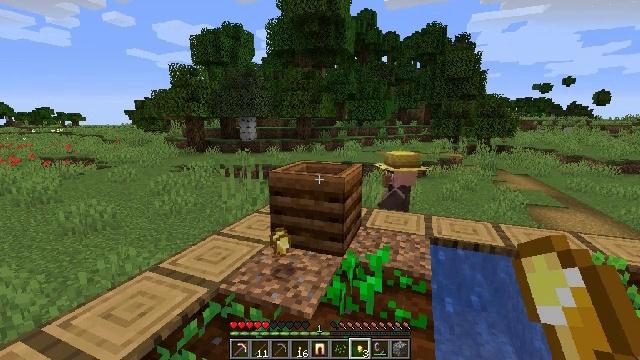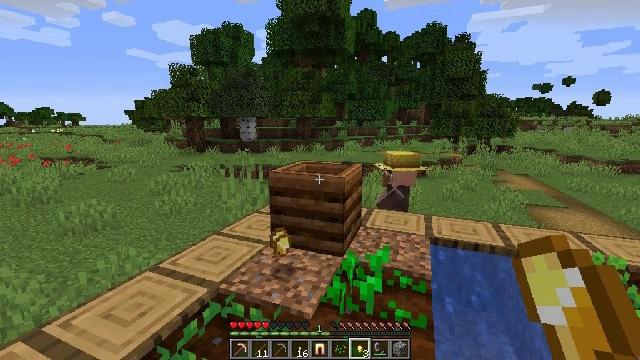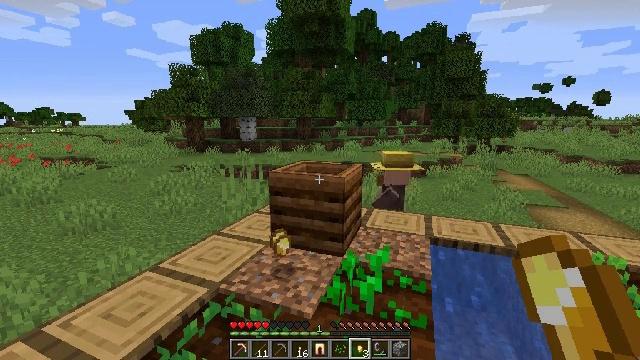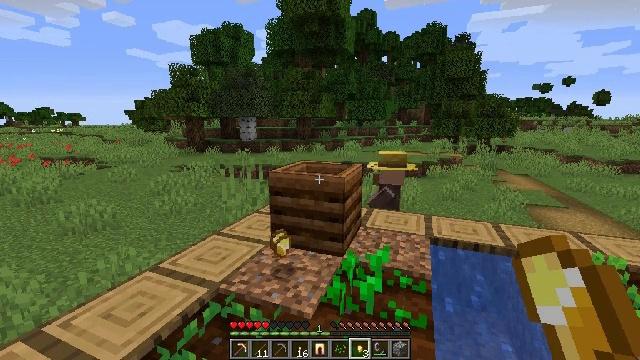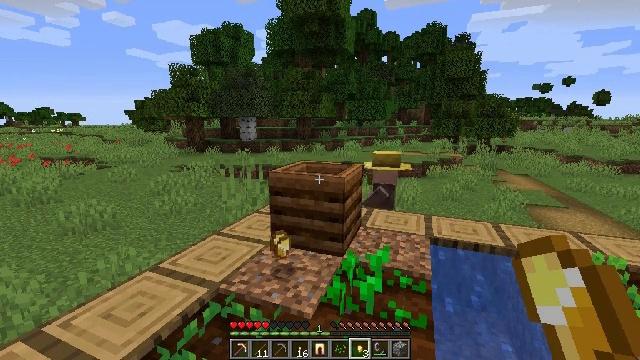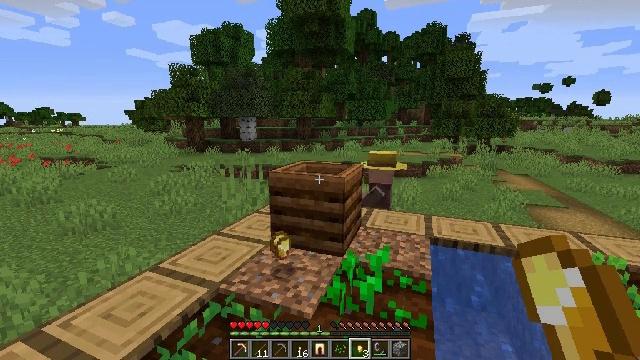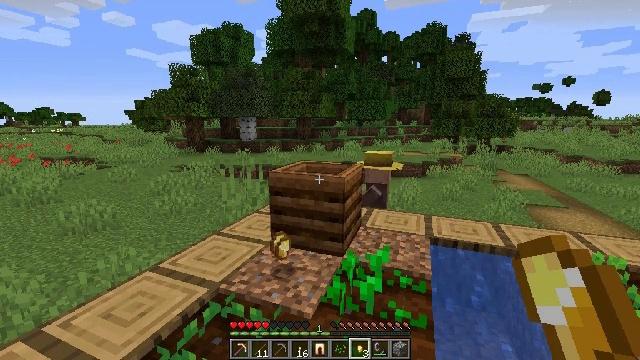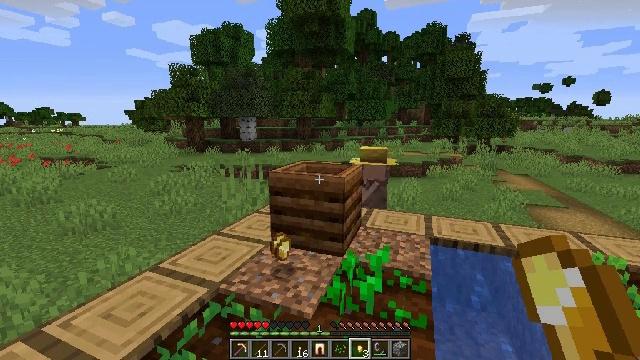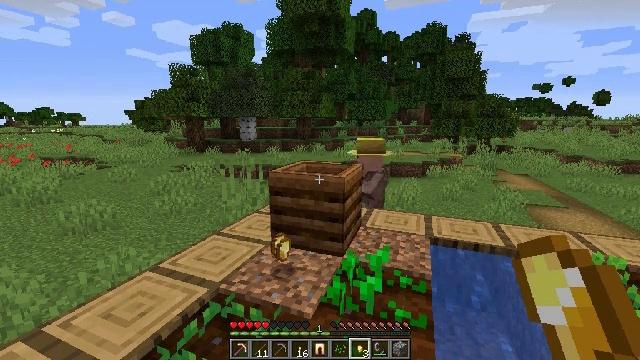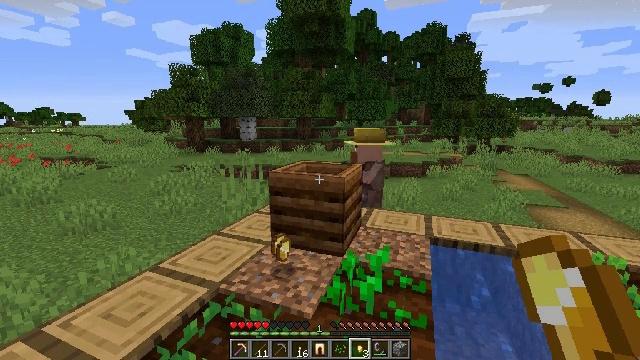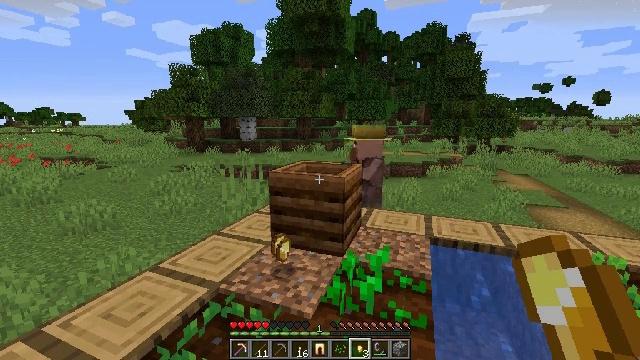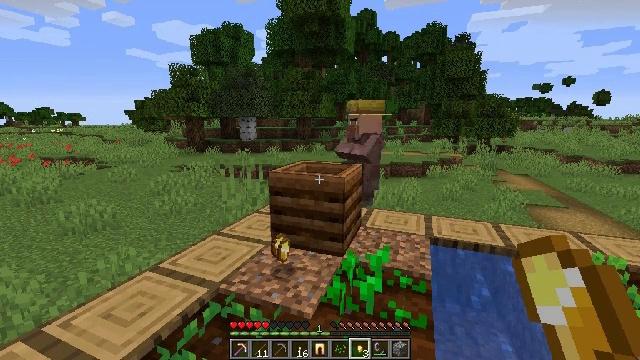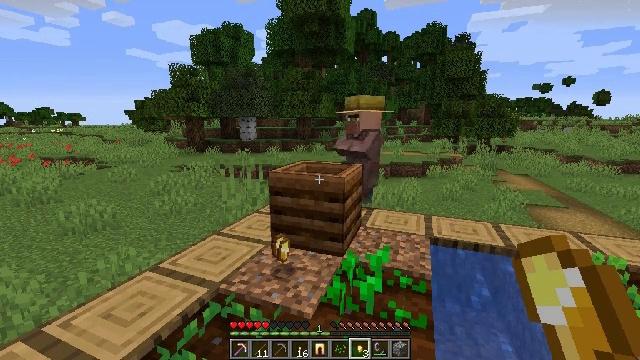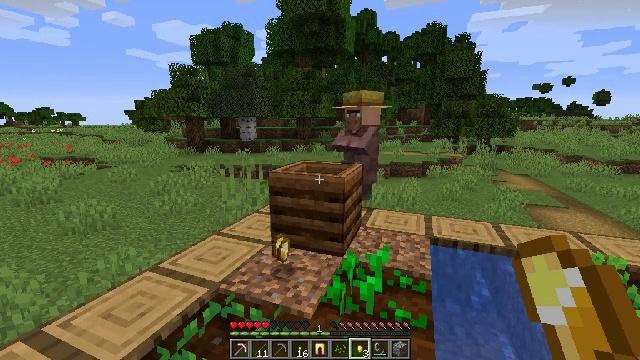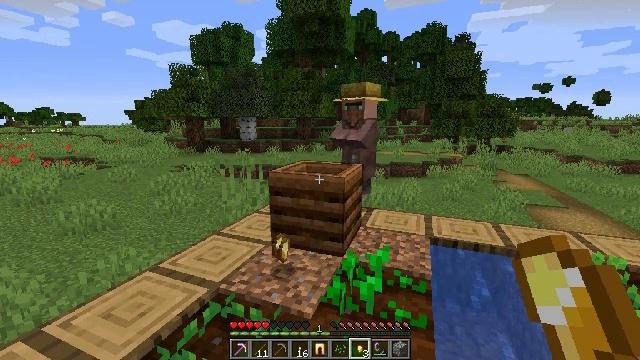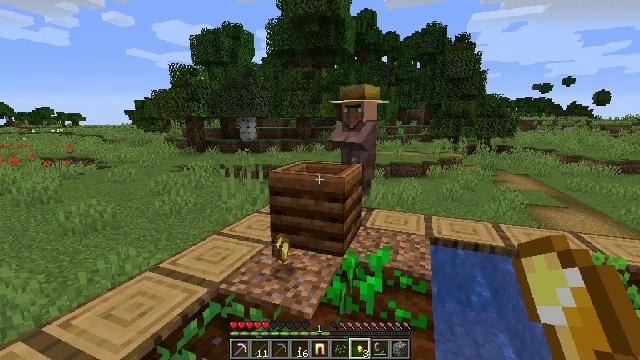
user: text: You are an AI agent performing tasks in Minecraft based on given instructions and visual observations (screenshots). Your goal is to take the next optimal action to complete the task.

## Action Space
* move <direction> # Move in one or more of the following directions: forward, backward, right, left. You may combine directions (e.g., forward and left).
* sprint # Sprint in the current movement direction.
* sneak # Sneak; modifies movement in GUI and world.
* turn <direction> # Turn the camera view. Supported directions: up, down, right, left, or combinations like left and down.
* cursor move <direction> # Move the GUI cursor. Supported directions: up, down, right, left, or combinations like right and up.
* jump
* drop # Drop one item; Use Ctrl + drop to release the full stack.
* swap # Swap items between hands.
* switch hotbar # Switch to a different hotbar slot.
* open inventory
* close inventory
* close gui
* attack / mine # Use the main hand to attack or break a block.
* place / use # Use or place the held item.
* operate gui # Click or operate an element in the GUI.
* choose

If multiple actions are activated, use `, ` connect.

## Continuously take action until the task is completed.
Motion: motion action
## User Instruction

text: Remove a gold nugget from the inventory.
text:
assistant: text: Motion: no_op
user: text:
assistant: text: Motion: no_op
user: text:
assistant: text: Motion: no_op
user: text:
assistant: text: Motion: no_op
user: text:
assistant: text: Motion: no_op
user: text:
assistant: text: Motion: no_op
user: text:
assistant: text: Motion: no_op
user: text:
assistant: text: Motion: no_op
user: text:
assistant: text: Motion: no_op
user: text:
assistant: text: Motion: no_op
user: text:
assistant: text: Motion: no_op
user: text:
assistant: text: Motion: no_op
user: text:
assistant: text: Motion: no_op
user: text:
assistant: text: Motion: no_op
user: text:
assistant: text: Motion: no_op
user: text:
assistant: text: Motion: no_op
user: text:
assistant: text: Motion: no_op
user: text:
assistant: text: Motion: no_op
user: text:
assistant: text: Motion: no_op
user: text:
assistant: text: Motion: no_op
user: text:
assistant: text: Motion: no_op
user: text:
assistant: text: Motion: no_op
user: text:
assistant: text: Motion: no_op
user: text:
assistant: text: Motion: no_op
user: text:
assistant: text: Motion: no_op
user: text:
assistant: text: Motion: no_op
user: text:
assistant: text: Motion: no_op
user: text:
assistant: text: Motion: no_op
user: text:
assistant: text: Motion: no_op
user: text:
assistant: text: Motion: no_op